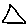
Label: triangle